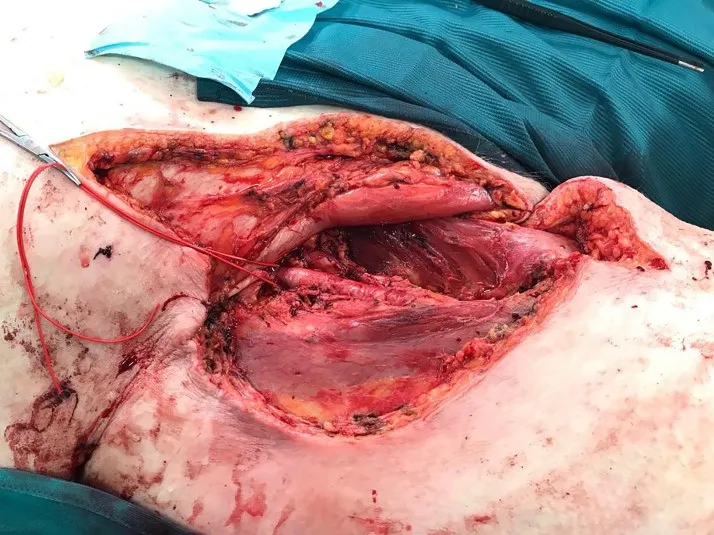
Situs after resection.
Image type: medical_photograph (other_medical_photograph)